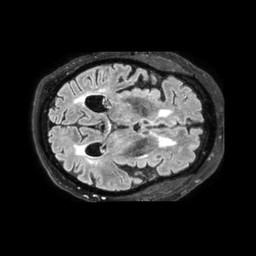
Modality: FLAIR
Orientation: axial
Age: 65
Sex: male
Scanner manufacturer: philips
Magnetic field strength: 3 T
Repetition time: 4.8 s
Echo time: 0.34 s